Interaction volume radius: 5 \u00c5
Interaction volume height: 25 \u00c5
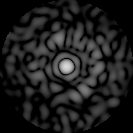
Disorder parameter: 0.8187